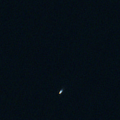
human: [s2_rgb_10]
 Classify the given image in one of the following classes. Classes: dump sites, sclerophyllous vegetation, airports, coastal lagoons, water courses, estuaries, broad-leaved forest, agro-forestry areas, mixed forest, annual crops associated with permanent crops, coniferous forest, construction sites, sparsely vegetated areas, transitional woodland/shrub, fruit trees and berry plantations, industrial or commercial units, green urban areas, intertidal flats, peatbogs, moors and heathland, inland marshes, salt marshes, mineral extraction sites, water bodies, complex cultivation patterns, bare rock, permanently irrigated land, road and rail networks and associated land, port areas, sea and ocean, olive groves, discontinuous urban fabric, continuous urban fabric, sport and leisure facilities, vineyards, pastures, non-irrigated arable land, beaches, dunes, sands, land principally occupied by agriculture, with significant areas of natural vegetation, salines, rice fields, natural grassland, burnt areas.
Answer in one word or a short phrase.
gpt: sea and ocean